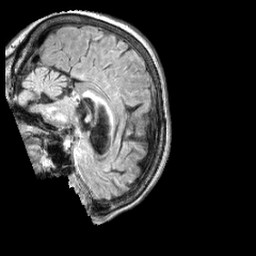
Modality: FLAIR
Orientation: sagittal
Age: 75
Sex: female
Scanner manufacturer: siemens
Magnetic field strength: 3 T
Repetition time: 5 s
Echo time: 0.387 s